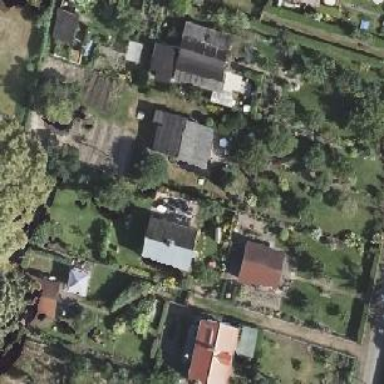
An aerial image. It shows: Plot in the allotments.